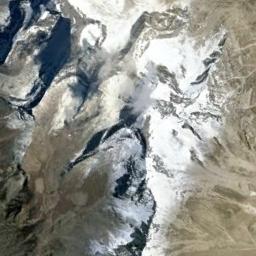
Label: snowberg